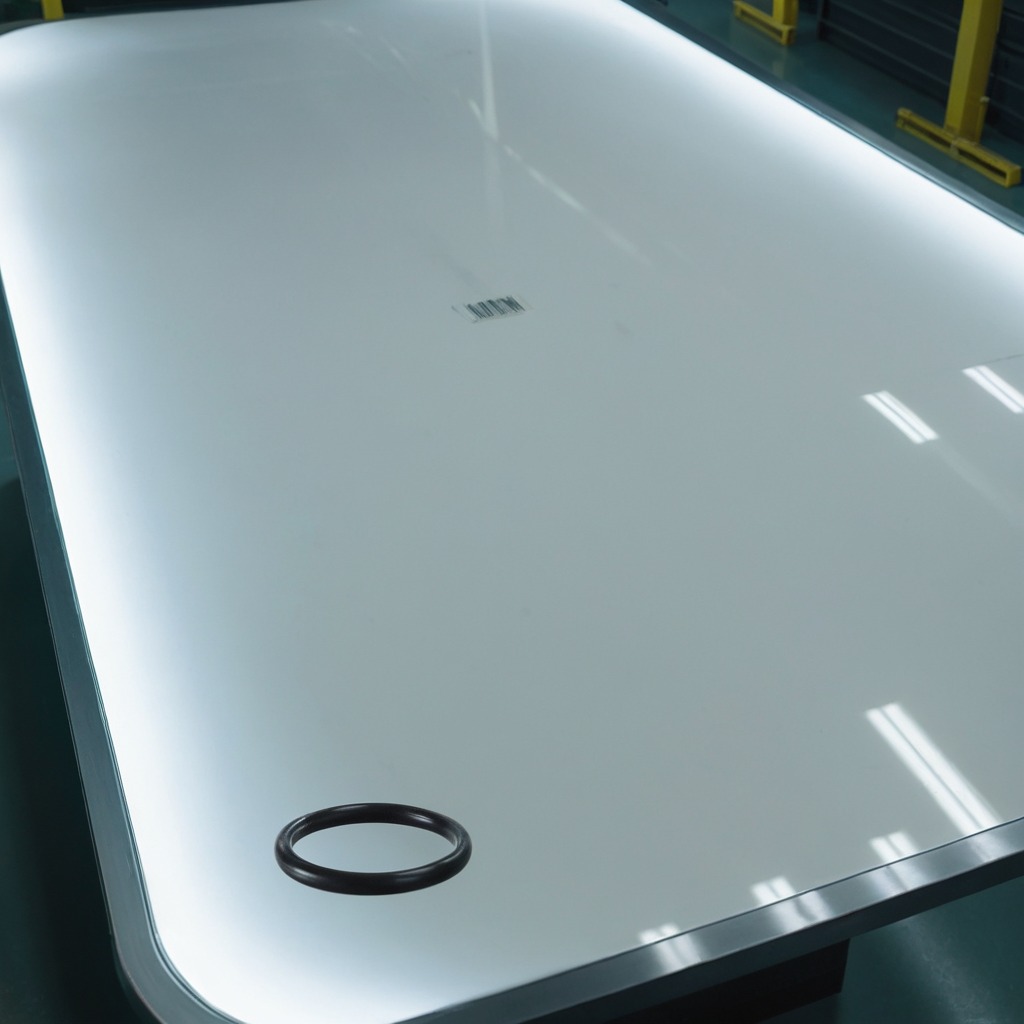
A rubber O-ring is lying on a high-gloss table in a ship maintenance bay industrial lighting.